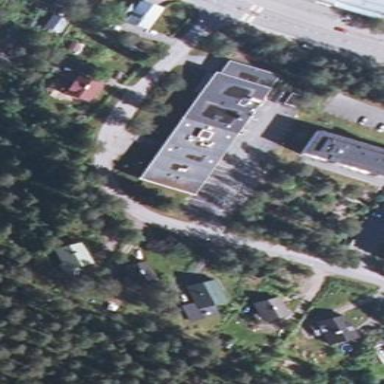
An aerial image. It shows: School building.